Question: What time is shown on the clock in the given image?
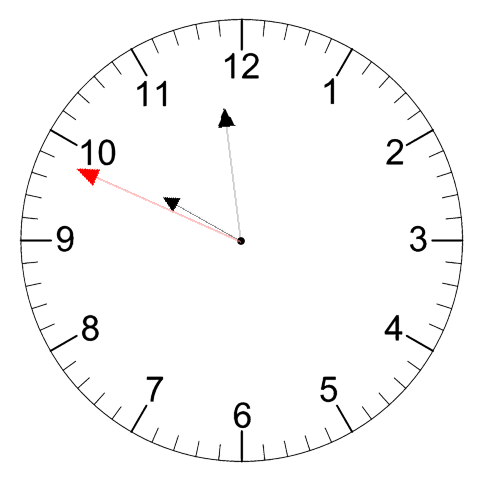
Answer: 09:58:49